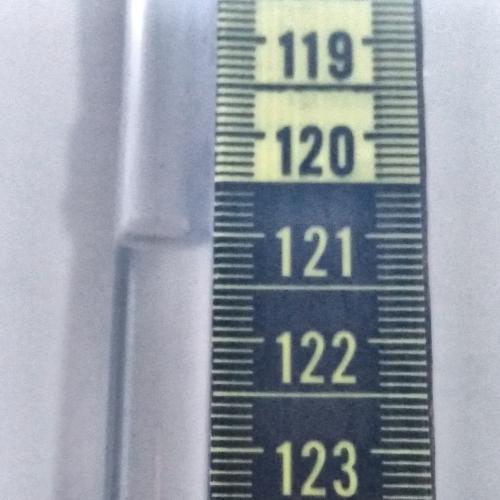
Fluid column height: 121.1 cm